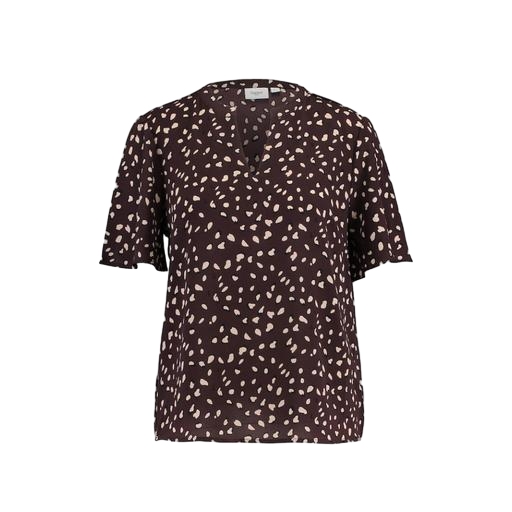
short-sleeved blouse, black printed short-sleeve top only macy, leopard-print blouse, white background